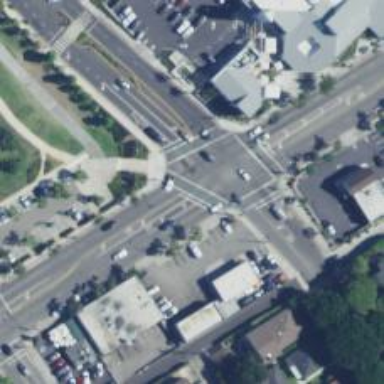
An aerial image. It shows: Crossing on the road with line markings.